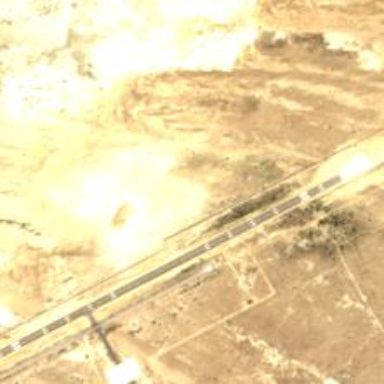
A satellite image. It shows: Asphalt runway at the airport.